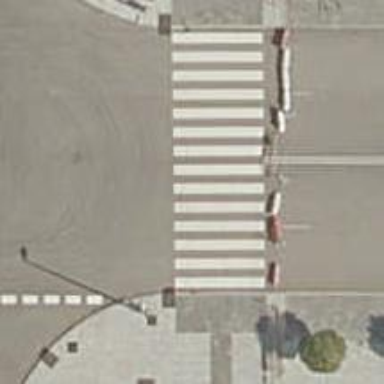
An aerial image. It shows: Uncontrolled road crossing.